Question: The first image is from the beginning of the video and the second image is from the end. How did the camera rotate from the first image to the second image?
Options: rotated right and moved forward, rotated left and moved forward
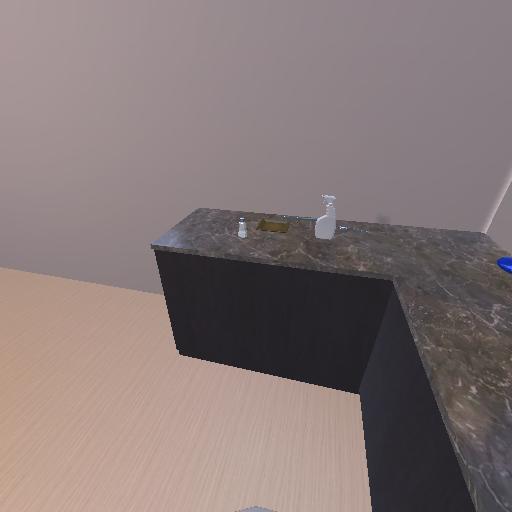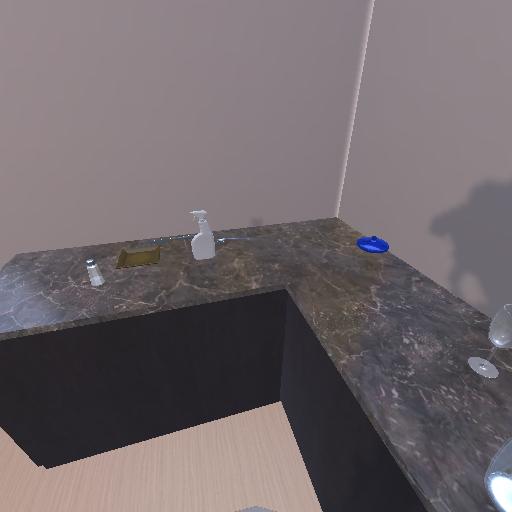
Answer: rotated right and moved forward